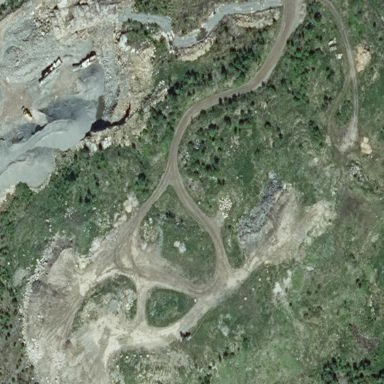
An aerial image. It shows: Quarry area where gravel is extracted.